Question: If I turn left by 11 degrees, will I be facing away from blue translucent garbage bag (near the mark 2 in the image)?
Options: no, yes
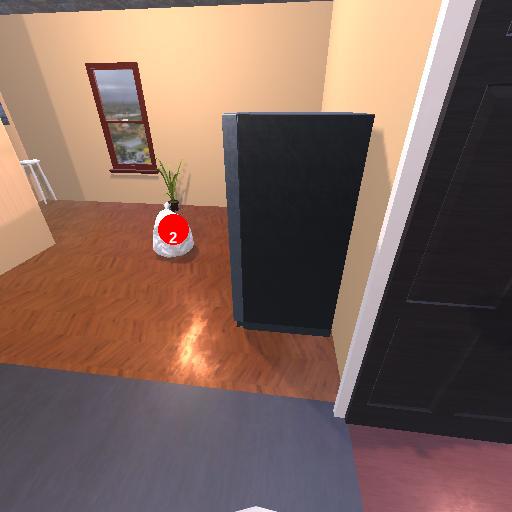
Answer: no